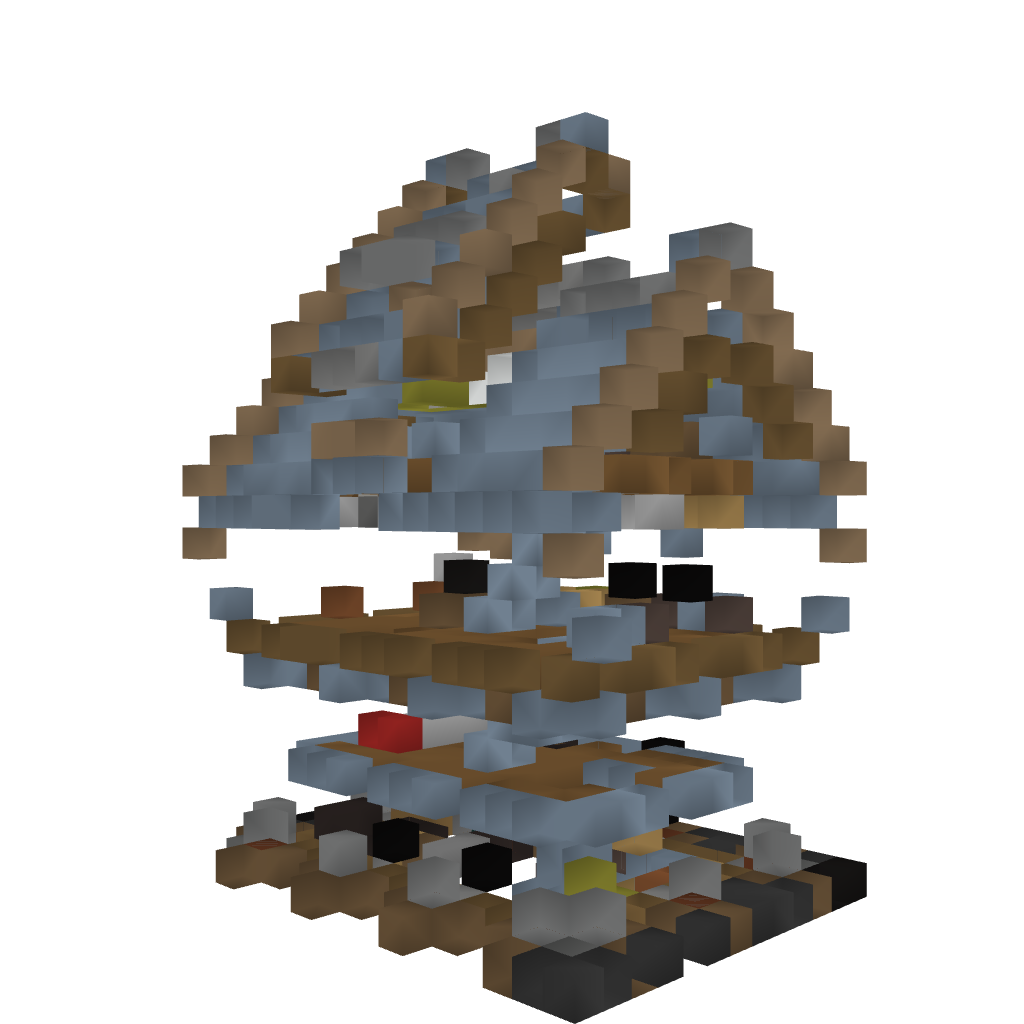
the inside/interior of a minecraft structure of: Medieval Medium House